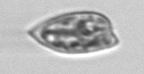
Label: Prorocentrum_dentatum